Question: I am using JQuery Mobile for a mobile website, and for localization I am using i18next. I have an issue in my form, here it is :
'''
<form id="form" method="POST" action="webservices/action.php">
<select id="subject">
<option value='0' data-i18n="contact.email" selected></option>
<option value='1' data-i18n="contact.name"></option>
<option value='2' data-i18n="contact.object"></option>
</select>
</form>
'''
The localization works fine, I have the desired text displayed. However, the first option is not displayed and it is not possible to select it (it is possible to select other options). When looking at the select object in Javascript, it seems that the correct index is selected., therfore it is a UI problem.

I don't have any problem when not using i18next.
Anyone have an idea how to fix this issue ?
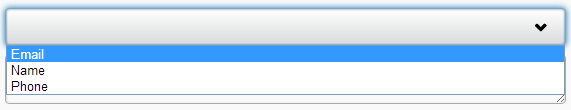
Answer: I found a workaround. I noticed that when I sent my form and reset it, the dropdown list was correclty displayed. So after initializing , I used this:
'document.getElementById("form").reset();'
The form is now displayed correctly.